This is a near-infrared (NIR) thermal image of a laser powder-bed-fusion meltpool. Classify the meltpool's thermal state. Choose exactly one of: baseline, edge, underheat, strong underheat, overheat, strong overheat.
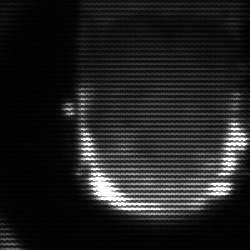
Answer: baseline